Question: i have a problem with SVGs (different sizes) and effetcs (strokes, shadows etc.)
The stroke (for example) has not the same size because the icon B is smaller and it is "zoomed" to 500px.
- - -
<URL>
'''
stroke: #39A02E;
stroke-width: 5;
'''

---
'''
<svg xml:space="preserve"
preserveAspectRatio= "xMinYMin meet"
enable-background="new 0 0 500 500"
viewBox="0 0 500 500"
width="500px"
height="500px"
y="0px"
x="0px"
xmlns:xlink="http://www.w3.org/1999/xlink"
xmlns="http://www.w3.org/2000/svg" version="1.1">
'''
---
'''
<svg xml:space="preserve"
preserveAspectRatio= "xMinYMin meet"
enable-background="new 0 0 50 50"
viewBox="0 0 50 50"
width="500px"
height="500px"
y="0px"
x="0px"
xmlns:xlink="http://www.w3.org/1999/xlink"
xmlns="http://www.w3.org/2000/svg" version="1.1">
'''
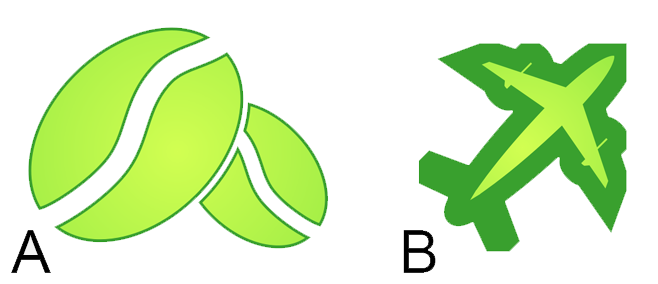
Answer: You can specify stroke-widths in percentages, not just userSpace units. You can also specify shadow filters the same way (in objectBoundingBox units). This will size your strokes to the size of your svg's vs. the size of your viewboxes.